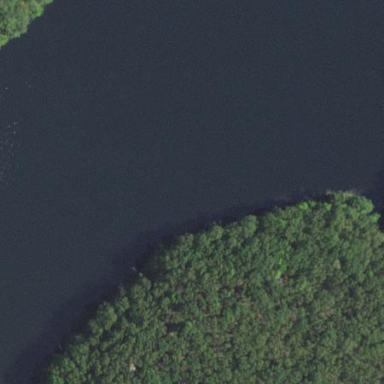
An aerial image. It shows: Lake with natural water.